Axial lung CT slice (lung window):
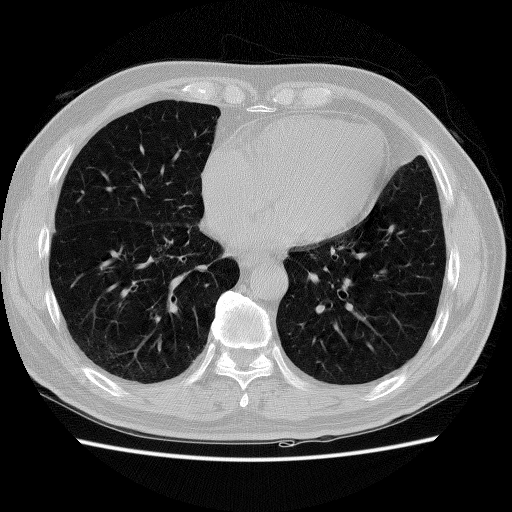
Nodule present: no